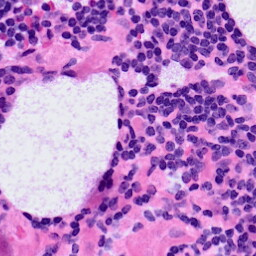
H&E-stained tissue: LymphNode